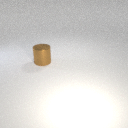
large brown metal cylinder